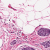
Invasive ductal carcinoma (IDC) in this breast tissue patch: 0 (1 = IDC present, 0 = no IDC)